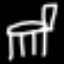
Label: chair